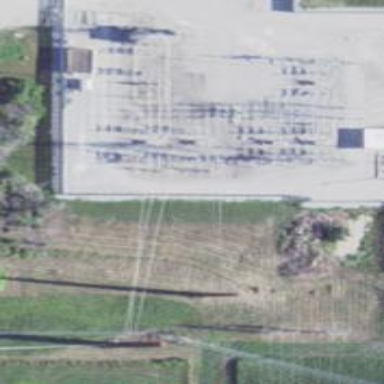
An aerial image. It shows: Switch for power supply.